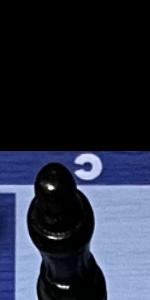
Label: Empty